Question: I would like to replicate the format of the top row of an excel sheet to selected cells down each selected column.
- - The Entire Column is grouped. Over time, i may change the grouping level and dont want to re-format the entire sheet... the top row background color has a conditional formatting applied.. using the following formula.'''
Function OutlineLev(inp As Integer) As Integer
OutlineLev = Columns(inp).OutlineLevel
End Function
'''
So in the example, cell background on row 1 group level 1 is orange, level 2 is blue and L3 is green. (conditional format rule '=OutlineLev(CELL("col",D1))=3' )
-
Essentially. i am looking for a macro/function/formula that will somehow copy the background of the top row (say Cell D1 in example). down to the rest of the column (Range (D3:D9 in example).

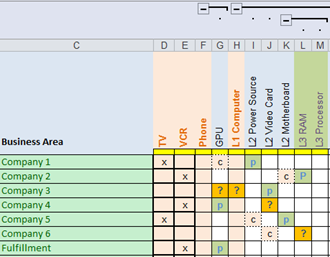
Answer: If you add this code
'''
Sub ApplyFormatting()
CopyFormat Range("A3:A10"), Range("A1")
CopyFormat Range("B3:B10"), Range("B1")
CopyFormat Range("C3:C10"), Range("C1")
CopyFormat Range("D3:D10"), Range("D1")
End Sub
Sub CopyFormat(dest As Range, copyfrom As Range)
dest.Interior.Color = copyfrom.Interior.Color
End Sub
'''
to the code area of your worksheet, you have a simple tool that almost does what you want. The only thing is that you have to call the 'ApplyFormatting' subroutine somewhere. For example, if the colors of the first row depends on values of some cells somewhere , you could use the Worksheet_Change event of that sheet:
'''
Private Sub Worksheet_Change(ByVal Target As Range)
ApplyFormatting
End Sub
'''
Note that this event is not directly triggered by a change of a background color of some cell, only when a cell changes. That might proably be enough in your case, but since you forgot to tell us how your first row is formatted exactly, I can only guess.
EDIT: to your comment: there is no need to hardcode the range specification, the above was just an example to demonstrate how to copy formats.
A solution which applies this to the whole sheet will look like this:
'''
Sub ApplyFormatting()
Dim maxRow As Long, maxCol As Long, col As Long
maxRow = Cells.SpecialCells(xlCellTypeLastCell).Row
maxCol = Cells.SpecialCells(xlCellTypeLastCell).Column
For col = 1 To maxCol
CopyFormat Range(Cells(3, col), Cells(maxRow, col)), Cells(1, col)
Next
End Sub
'''
You may have to restrict/adapt this to the rows/columns in your actual sheet, but I hope you get the general idea.